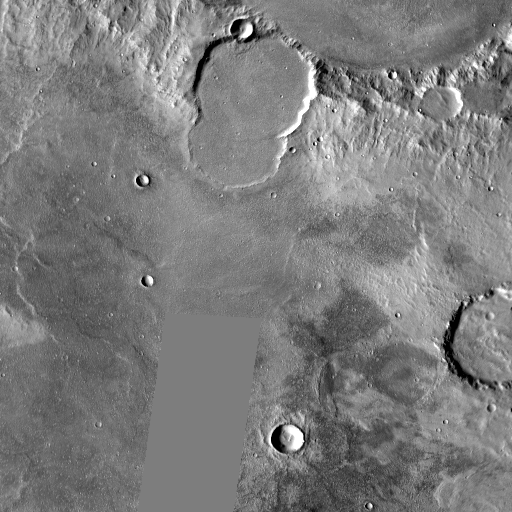
Crater classes present: Background, Other, Buried